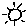
Label: sun